Aerial crown-view tile of a tropical tree (Barro Colorado Island, Panama), acquired 20250616:
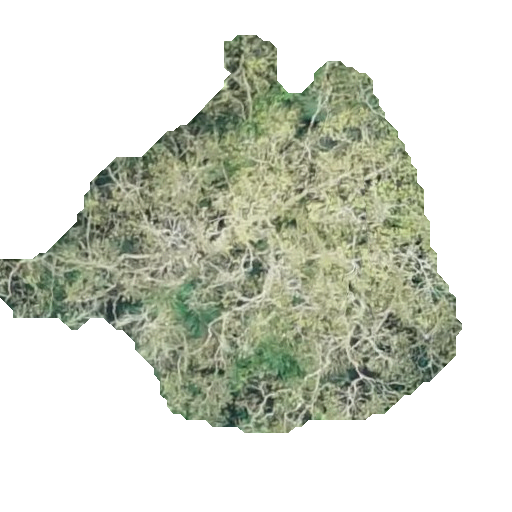
Species: Luehea seemannii
GBIF accepted scientific name: Luehea seemannii
Crown area: 159.484 m²